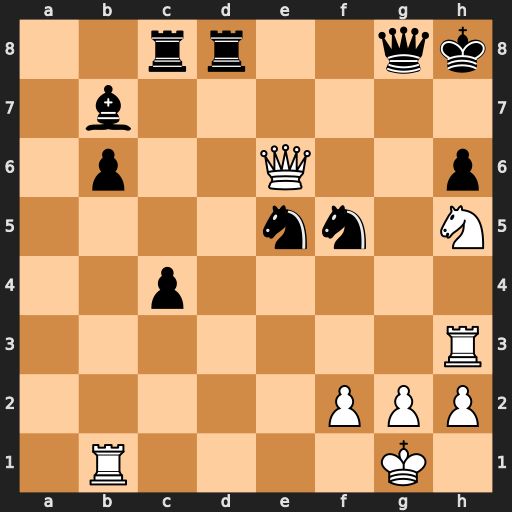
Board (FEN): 2rr2qk/1b6/1p2Q2p/4nn1N/2p5/7R/5PPP/1R4K1
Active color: w
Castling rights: -
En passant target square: -
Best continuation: Qxe5+ Ng7 Nf6